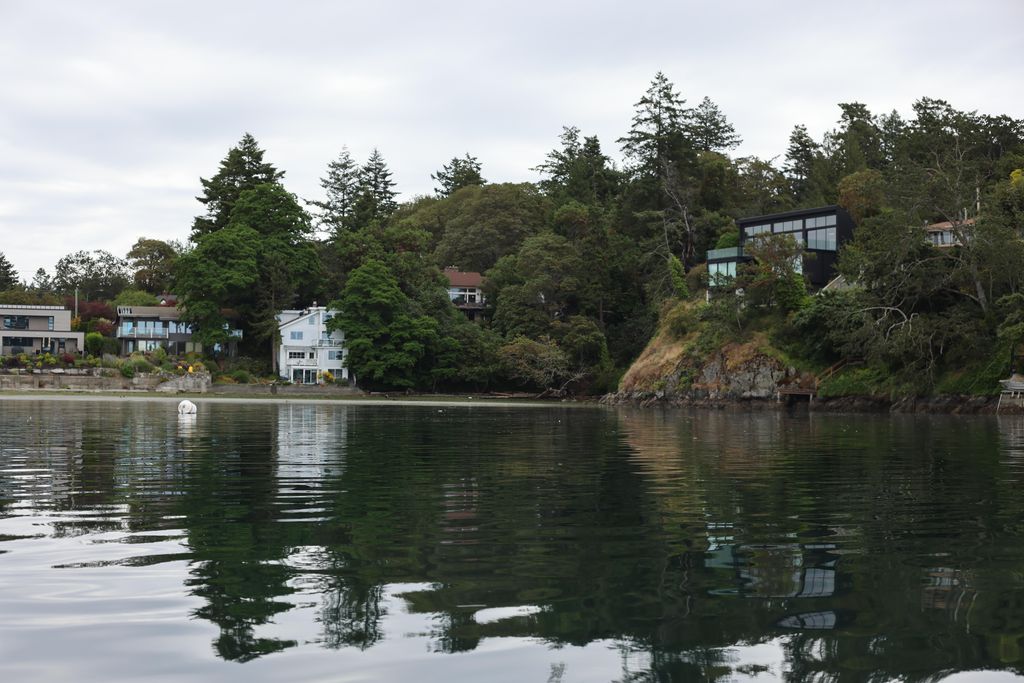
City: victoria